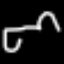
Label: squiggle